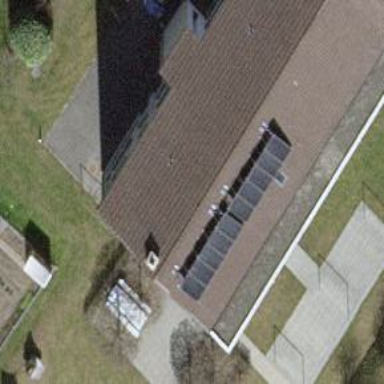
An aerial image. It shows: Solar power generator using photovoltaic method with solar photovoltaic panel types.